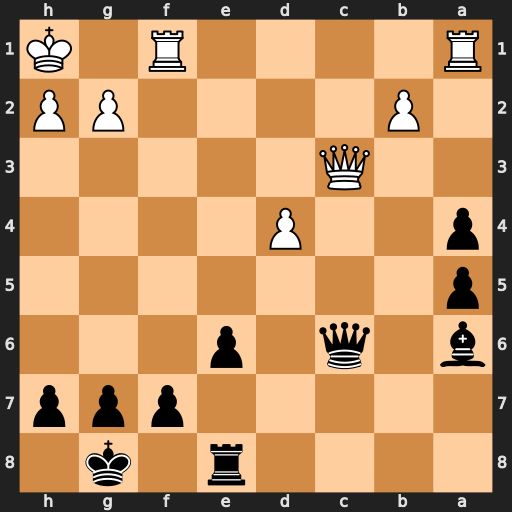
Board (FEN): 4r1k1/5ppp/b1q1p3/p7/p2P4/2Q5/1P4PP/R4R1K
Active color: b
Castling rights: -
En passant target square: -
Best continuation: Qxc3 bxc3 Bxf1